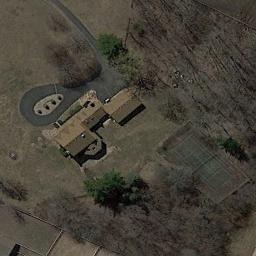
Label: tennis_court